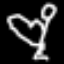
Label: angel